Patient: sex M, age 31
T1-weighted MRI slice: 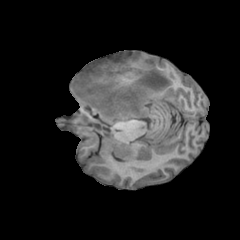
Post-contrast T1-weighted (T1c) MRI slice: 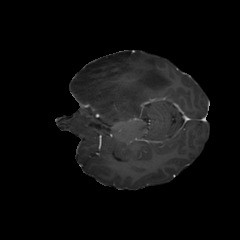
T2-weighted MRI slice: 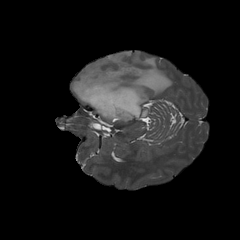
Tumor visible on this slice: yes
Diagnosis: Astrocytoma, IDH-mutant
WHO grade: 3